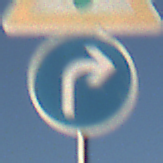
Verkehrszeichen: VorgeschriebeneFahrtrichtungRechts
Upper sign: Lichtzeichenanlage
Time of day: MorningAfternoon
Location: Outdoor (Nature)
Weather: PartlyCloudy
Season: NotSpecified
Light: Natural